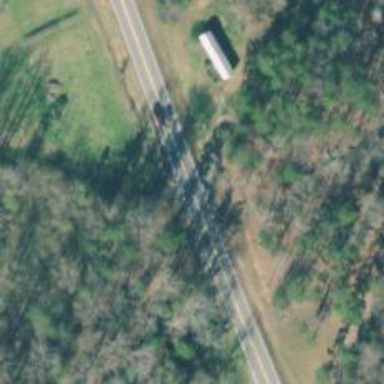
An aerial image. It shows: Asphalt road classified as trunk highway.